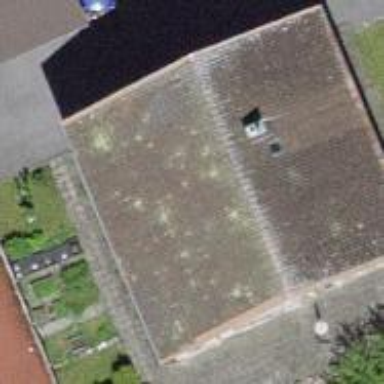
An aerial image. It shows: Residential building.